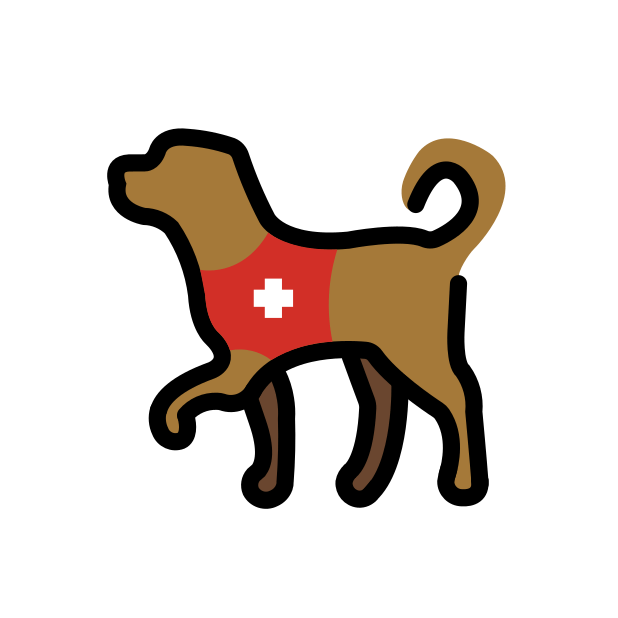
service dog